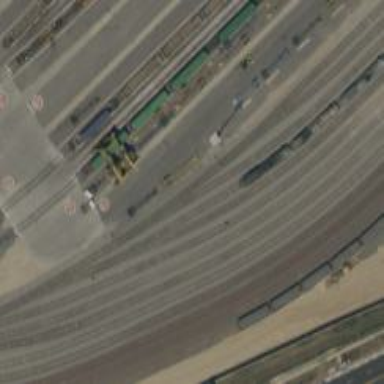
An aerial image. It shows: Railway yard.